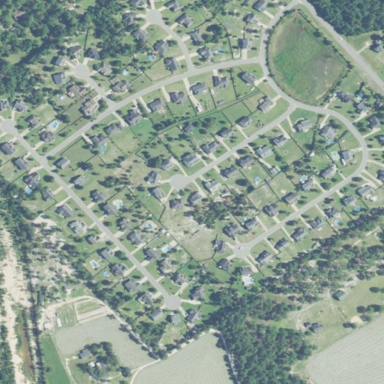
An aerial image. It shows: Residential area in subdivision.